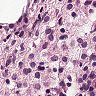
Metastatic tissue present: no